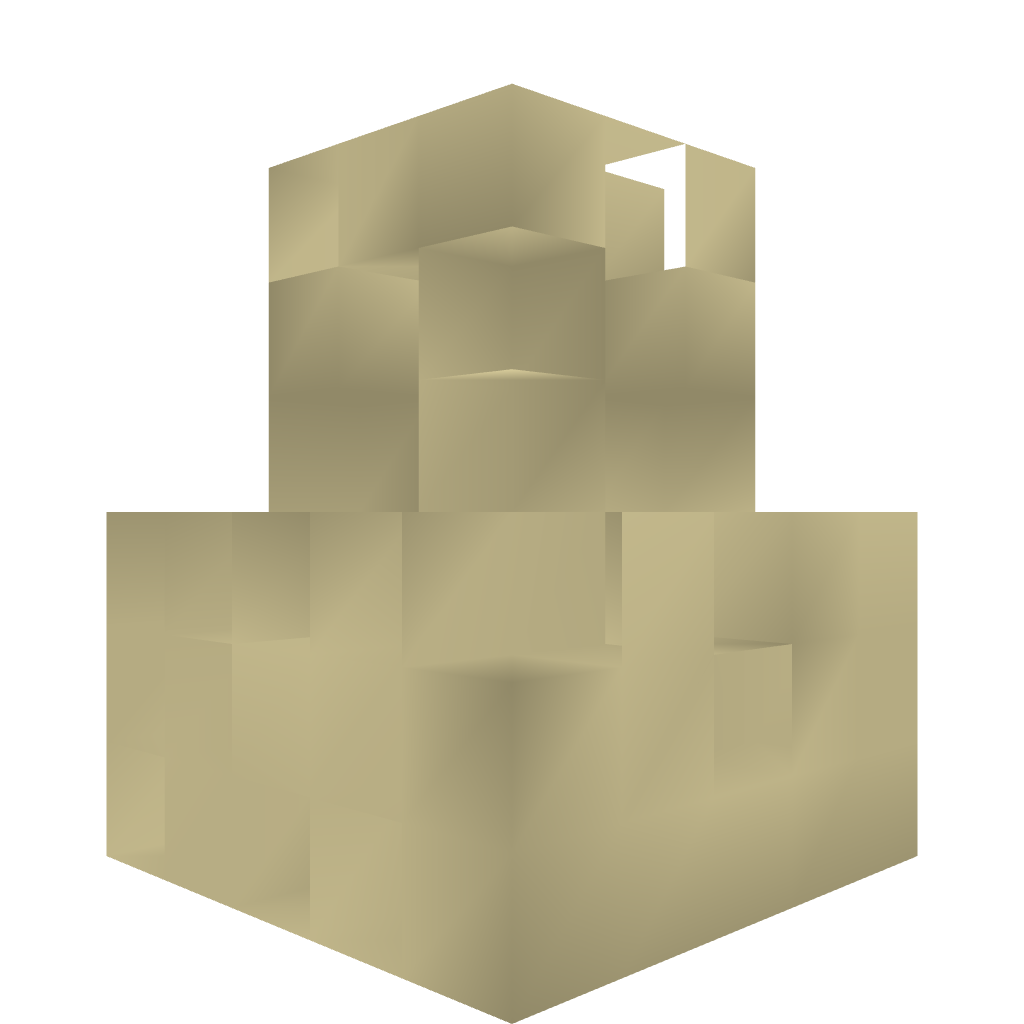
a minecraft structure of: desert fountain